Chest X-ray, AP view. Patient: 34 years old, sex M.
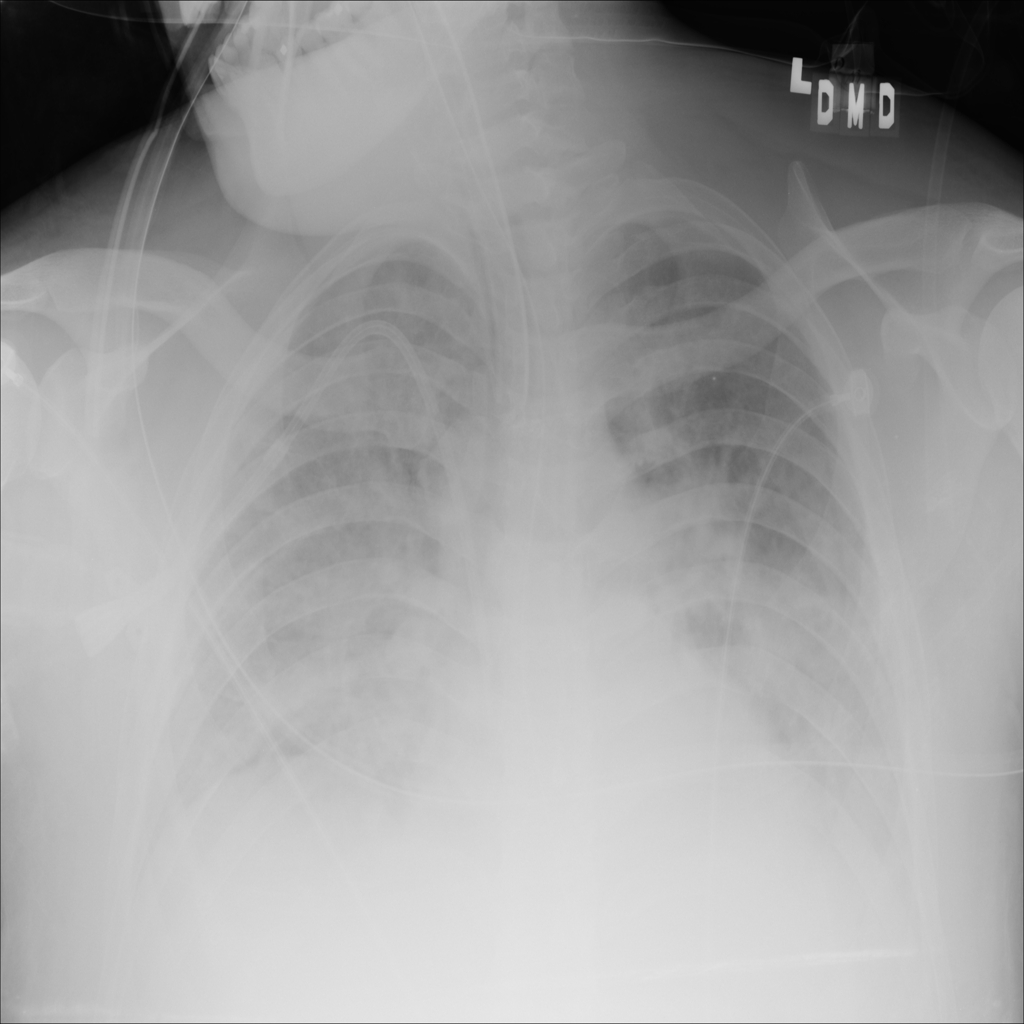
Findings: Infiltration